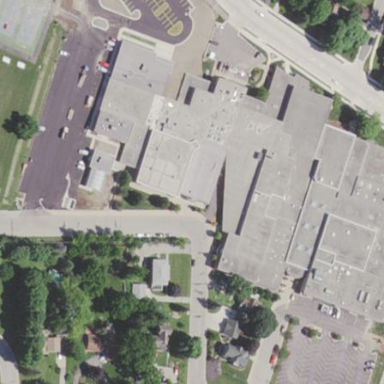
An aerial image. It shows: School building.